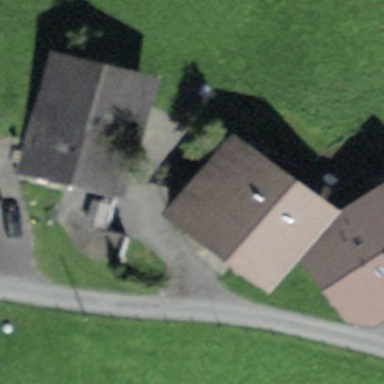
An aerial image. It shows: Barn.